Field crop: maize
Growth stage: 2
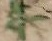
Species: atriplex